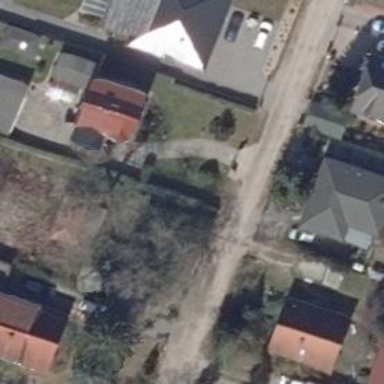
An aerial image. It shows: Residential road.